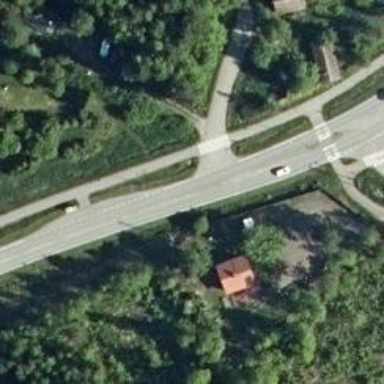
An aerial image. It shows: Tertiary road.